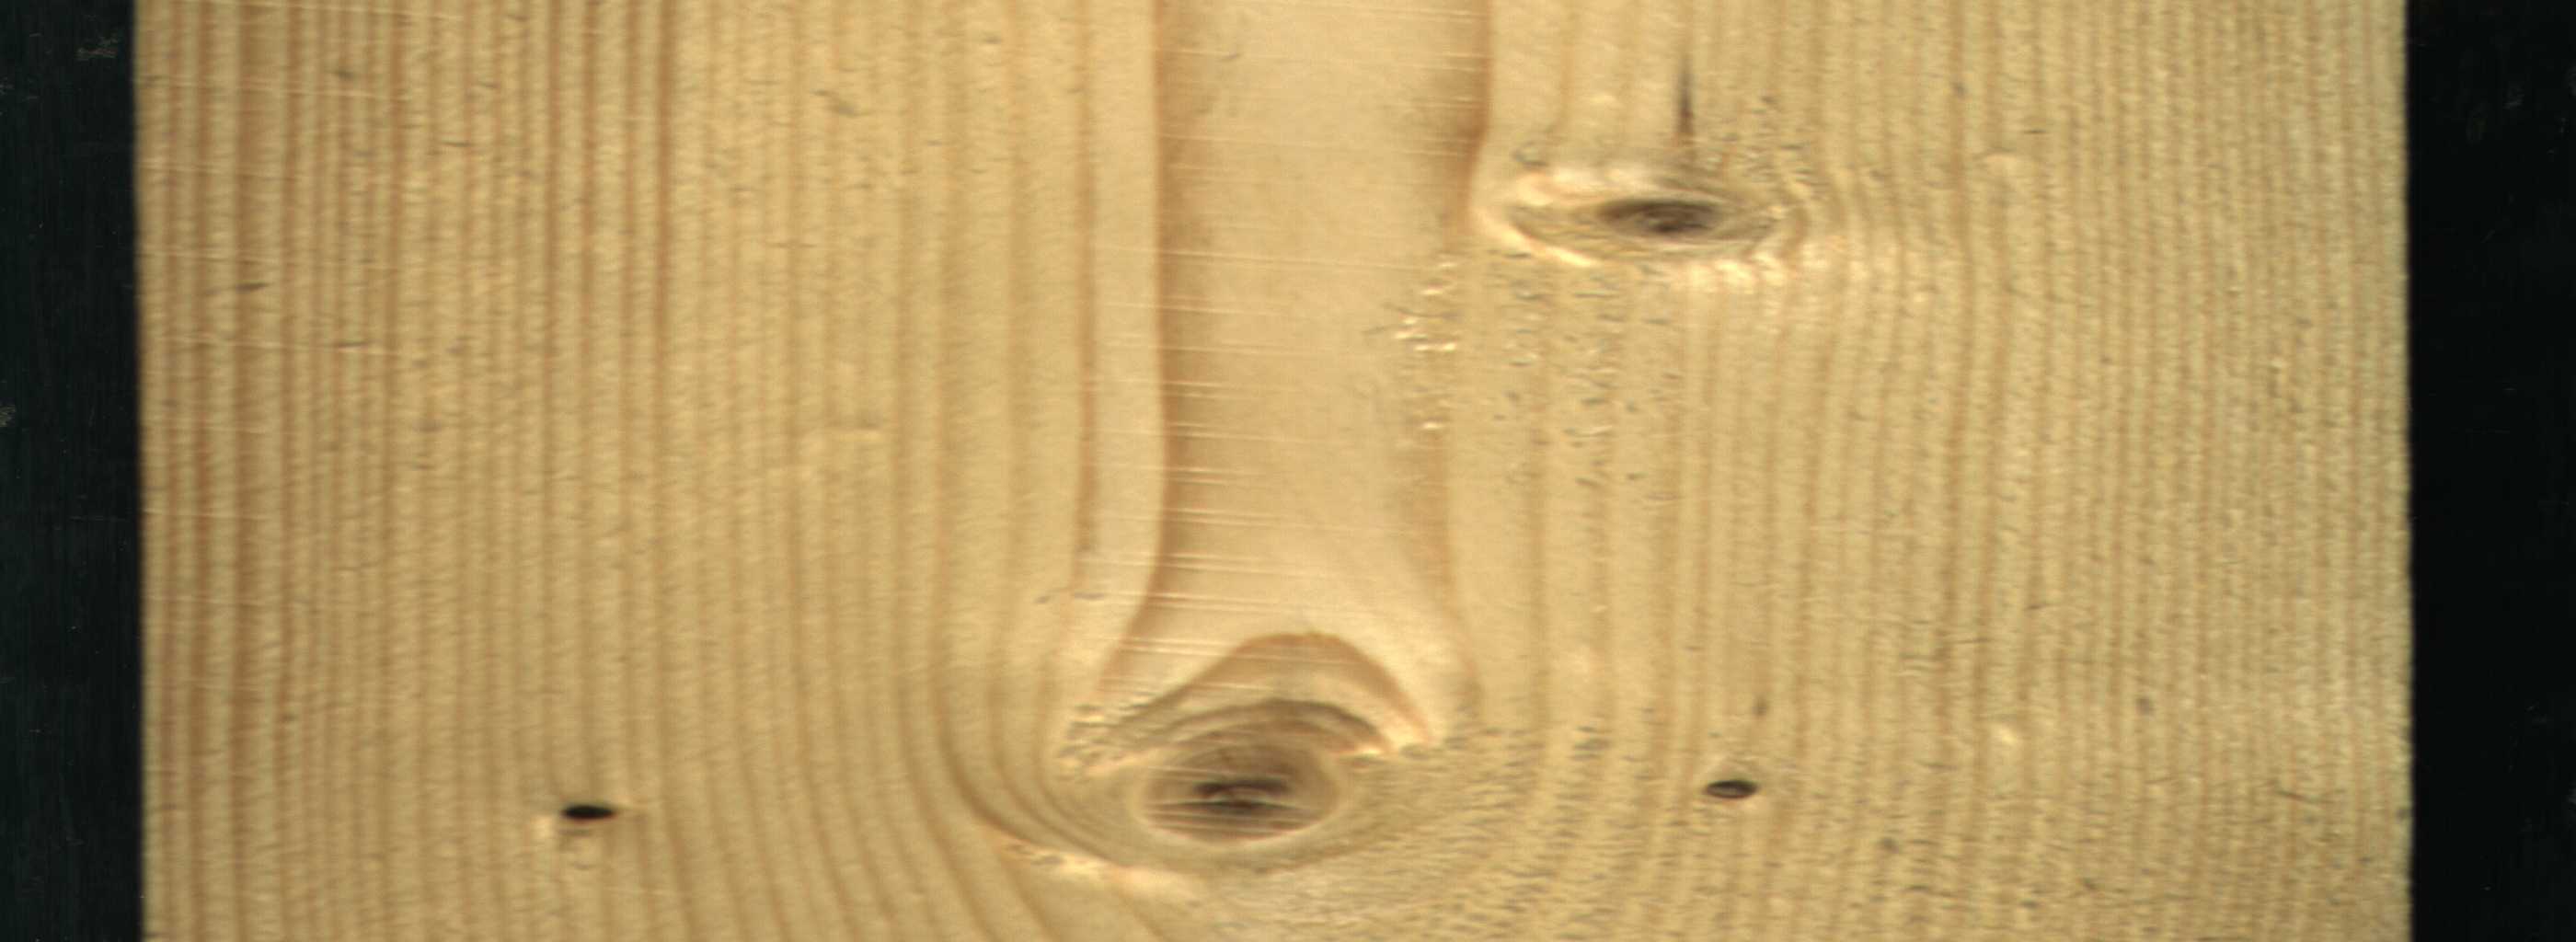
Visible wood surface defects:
Dead_Knot
Dead_Knot
Live_Knot
Live_Knot